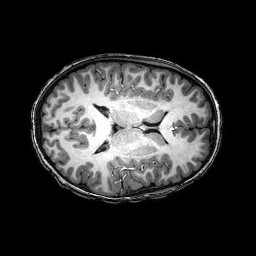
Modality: T1w
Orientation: axial